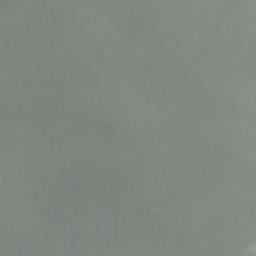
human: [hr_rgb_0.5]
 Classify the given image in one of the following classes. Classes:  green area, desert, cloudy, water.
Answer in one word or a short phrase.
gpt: cloudy